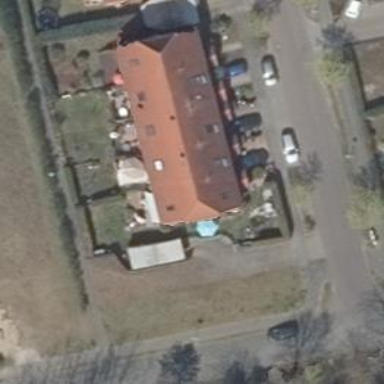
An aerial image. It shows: Building featuring apartments with half-hipped roof.